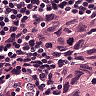
Metastatic tissue present: yes